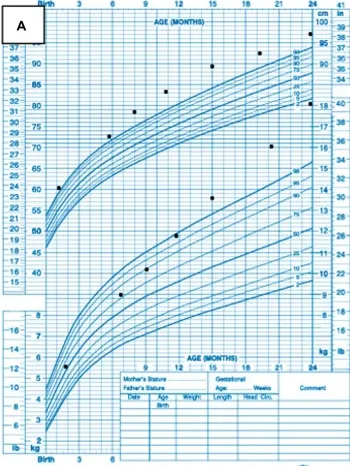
(A) Patient's growth charts from ages 0-24 months.
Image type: chart (chart)